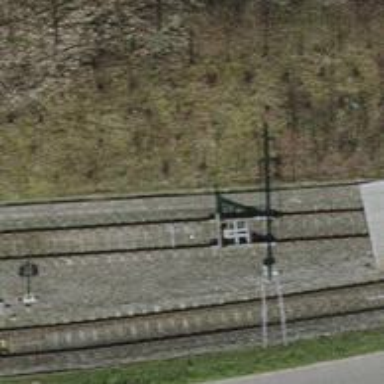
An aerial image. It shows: Railway buffer stop.